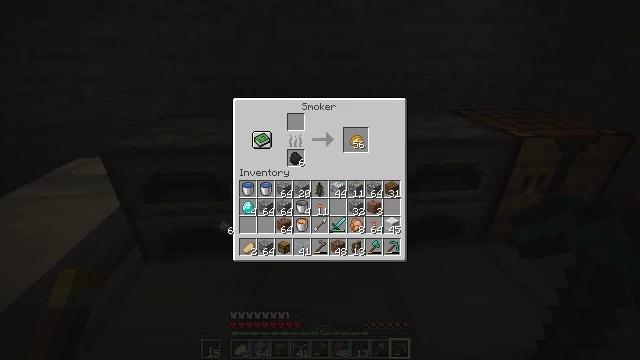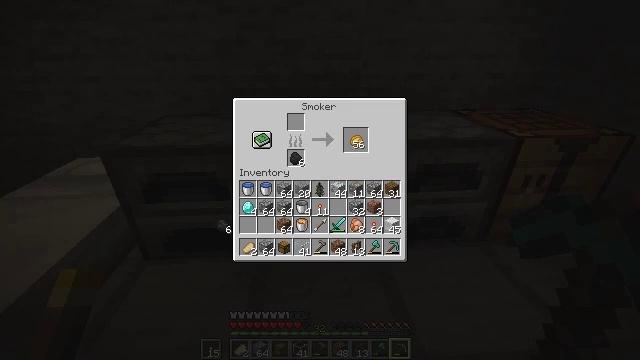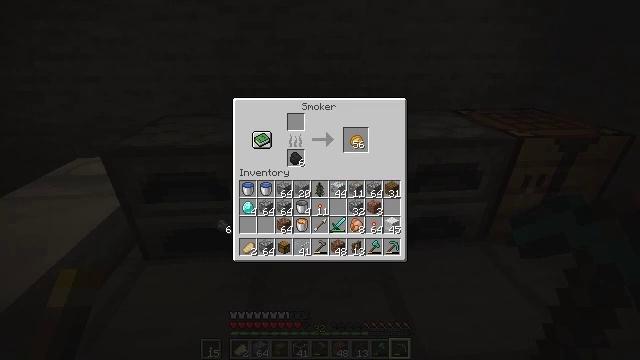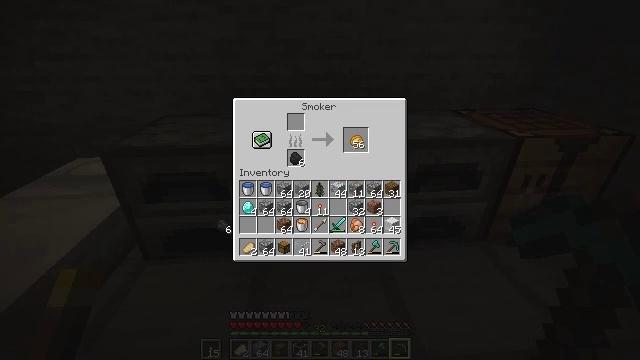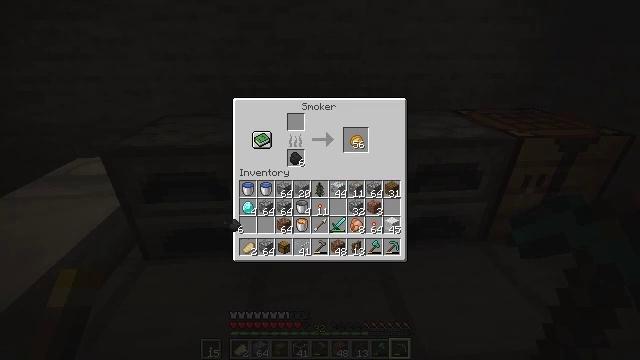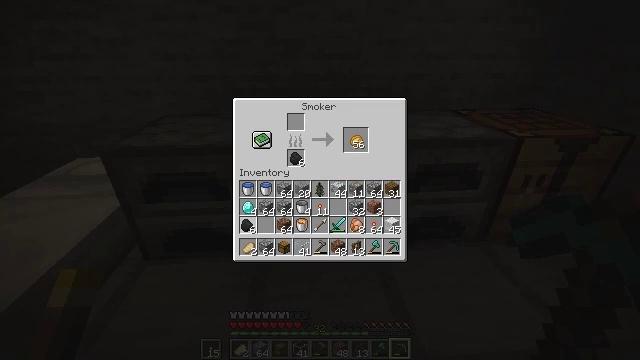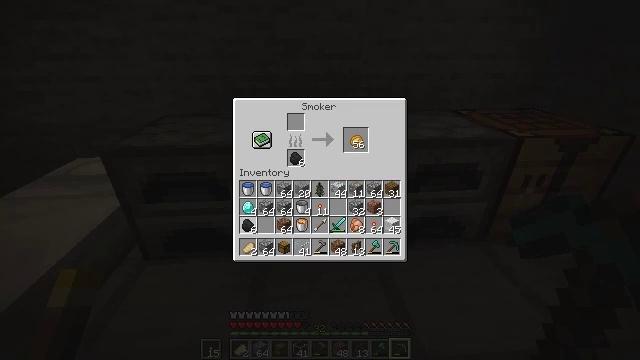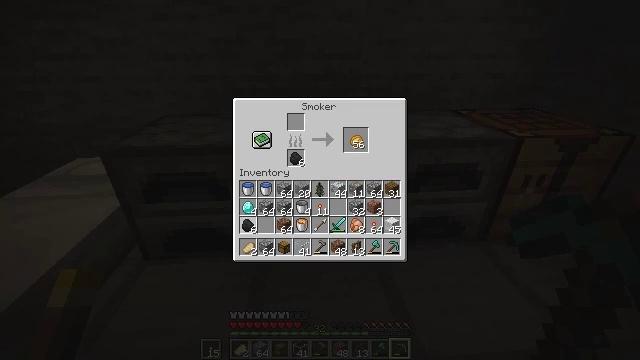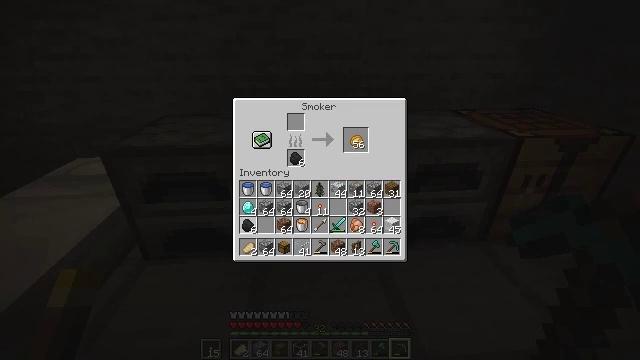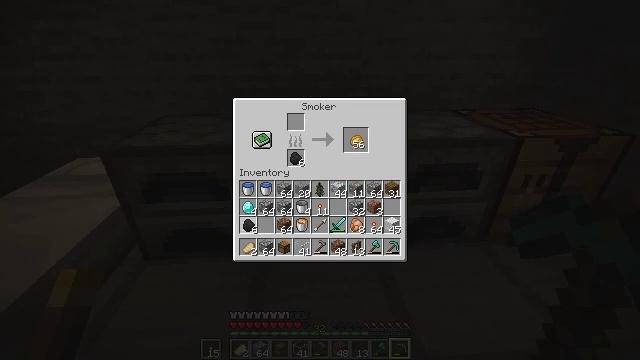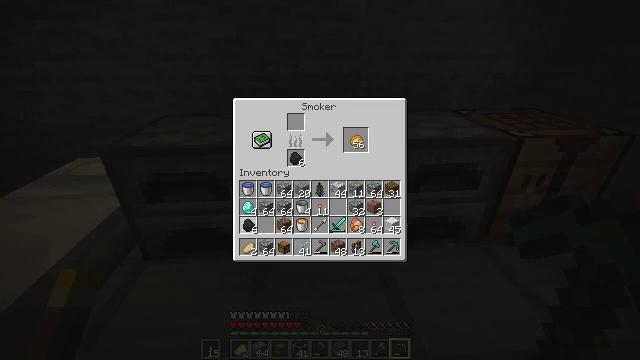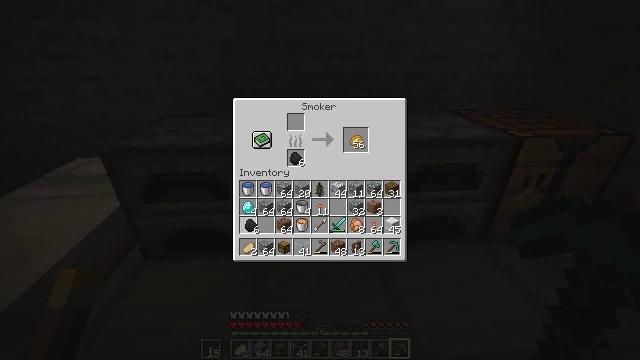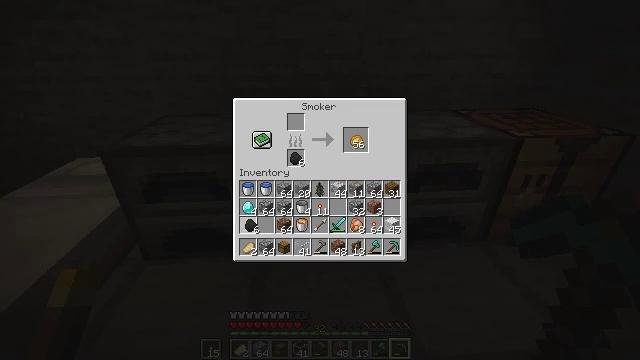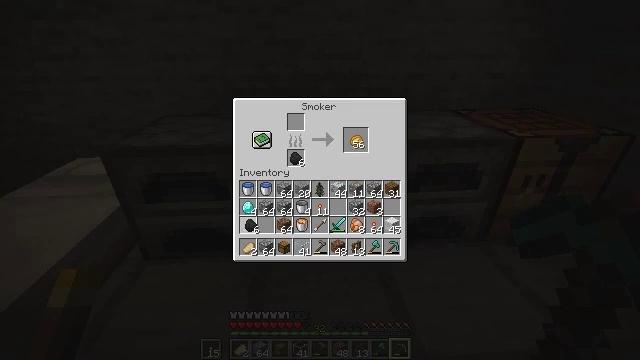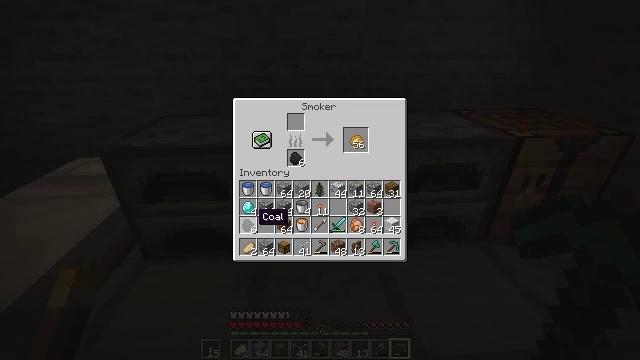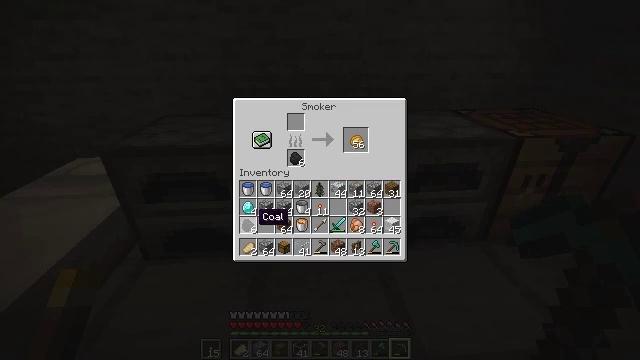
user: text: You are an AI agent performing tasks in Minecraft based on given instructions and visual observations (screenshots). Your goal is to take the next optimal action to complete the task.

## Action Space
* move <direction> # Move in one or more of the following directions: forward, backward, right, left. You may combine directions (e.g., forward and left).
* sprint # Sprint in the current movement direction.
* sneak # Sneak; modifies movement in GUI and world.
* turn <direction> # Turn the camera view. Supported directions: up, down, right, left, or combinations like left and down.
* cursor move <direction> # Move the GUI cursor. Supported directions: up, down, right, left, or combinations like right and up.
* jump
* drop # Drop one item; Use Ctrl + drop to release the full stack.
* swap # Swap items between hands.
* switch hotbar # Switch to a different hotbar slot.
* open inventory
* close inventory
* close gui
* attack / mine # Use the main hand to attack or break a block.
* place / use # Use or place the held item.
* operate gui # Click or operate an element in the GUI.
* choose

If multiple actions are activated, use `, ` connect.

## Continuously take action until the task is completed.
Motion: motion action
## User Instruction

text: craft item air
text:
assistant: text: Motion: no_op
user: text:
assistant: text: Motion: no_op
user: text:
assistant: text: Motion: no_op
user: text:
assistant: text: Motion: turn right
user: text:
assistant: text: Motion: turn right
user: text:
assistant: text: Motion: no_op
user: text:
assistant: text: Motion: no_op
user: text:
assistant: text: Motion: no_op
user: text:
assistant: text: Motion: no_op
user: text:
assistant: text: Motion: no_op
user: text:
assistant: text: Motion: attack / mine
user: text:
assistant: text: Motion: attack / mine
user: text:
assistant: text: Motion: attack / mine
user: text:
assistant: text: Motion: no_op
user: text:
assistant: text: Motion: no_op
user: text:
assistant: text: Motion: no_op
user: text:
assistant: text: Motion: no_op
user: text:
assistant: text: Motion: no_op
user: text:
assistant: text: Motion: no_op
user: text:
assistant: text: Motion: no_op
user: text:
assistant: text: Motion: no_op
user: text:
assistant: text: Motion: no_op
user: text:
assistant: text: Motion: turn left
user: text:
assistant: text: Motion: turn left and up
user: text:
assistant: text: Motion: turn left and up
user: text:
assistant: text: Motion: turn left and up
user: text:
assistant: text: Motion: turn left and up
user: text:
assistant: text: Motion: no_op
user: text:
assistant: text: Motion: no_op
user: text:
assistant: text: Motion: turn left